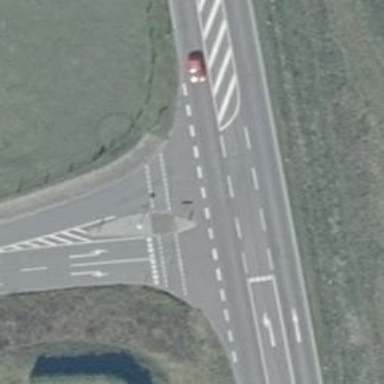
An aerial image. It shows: Traffic calming island.